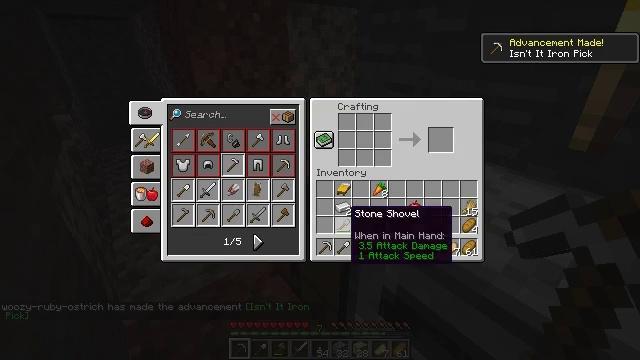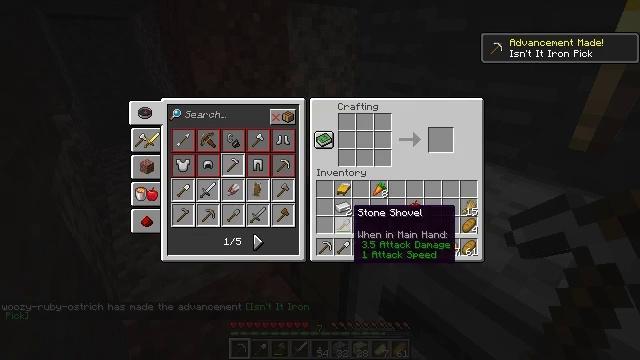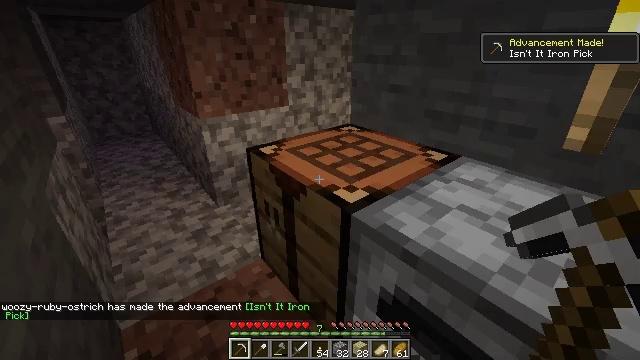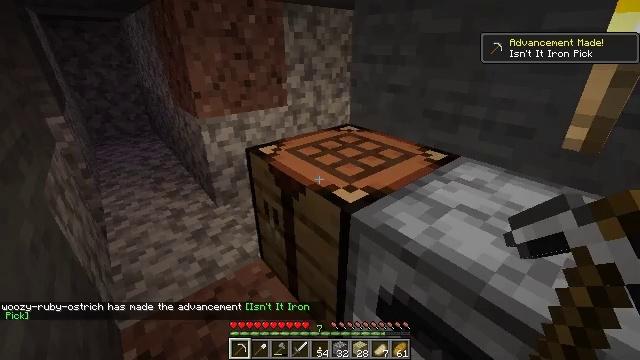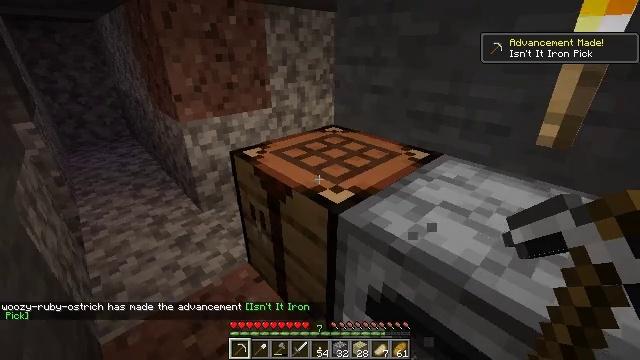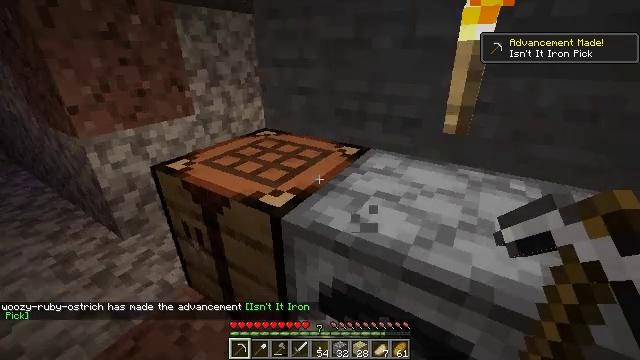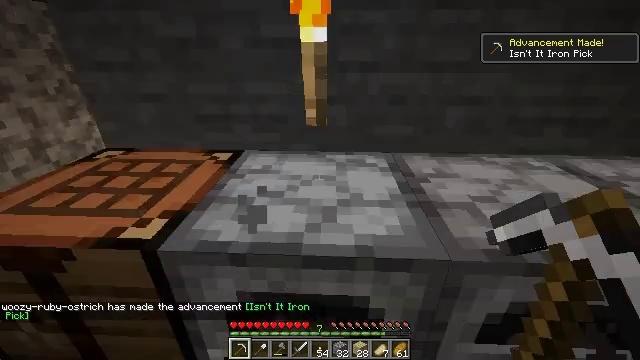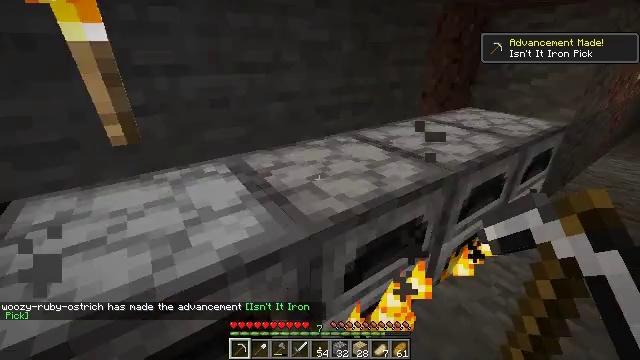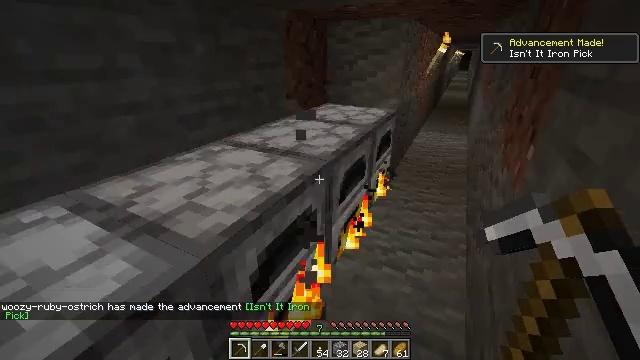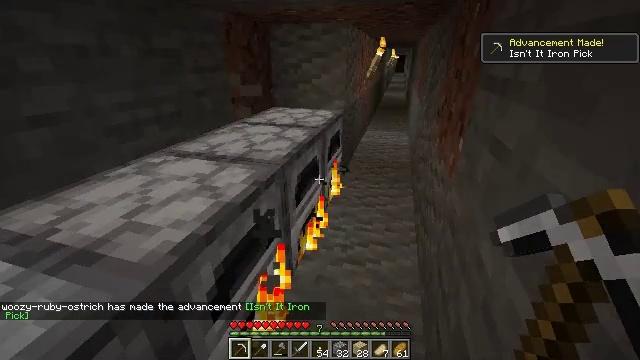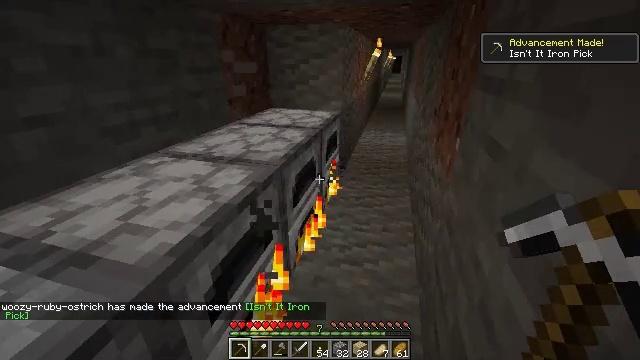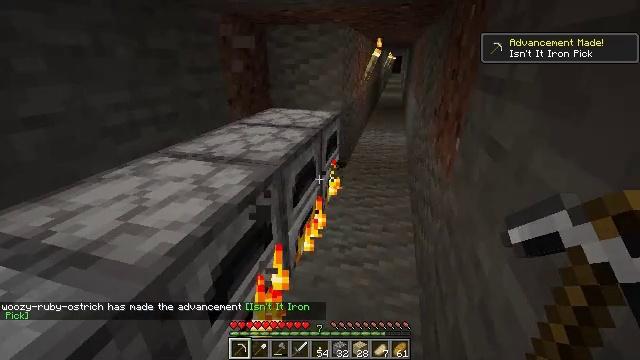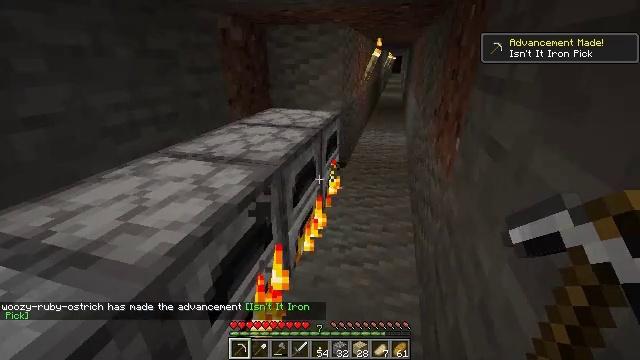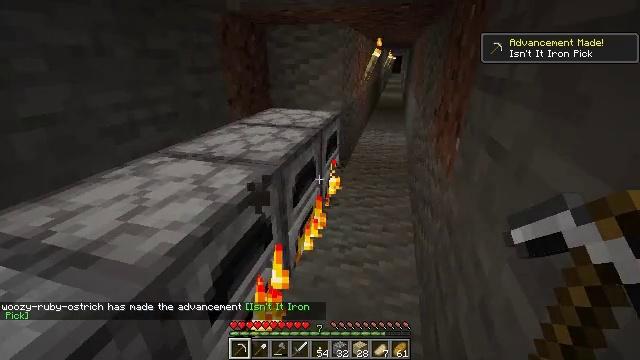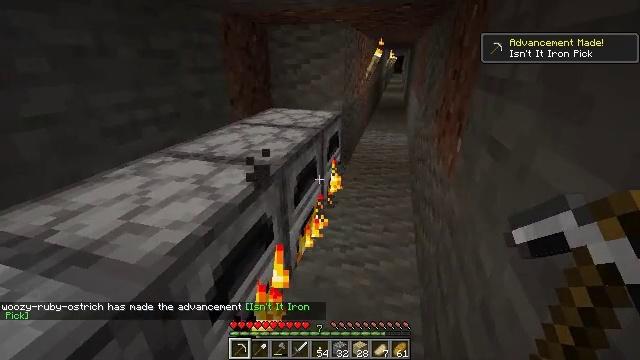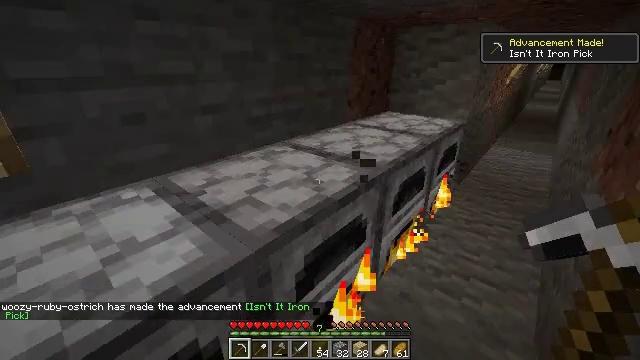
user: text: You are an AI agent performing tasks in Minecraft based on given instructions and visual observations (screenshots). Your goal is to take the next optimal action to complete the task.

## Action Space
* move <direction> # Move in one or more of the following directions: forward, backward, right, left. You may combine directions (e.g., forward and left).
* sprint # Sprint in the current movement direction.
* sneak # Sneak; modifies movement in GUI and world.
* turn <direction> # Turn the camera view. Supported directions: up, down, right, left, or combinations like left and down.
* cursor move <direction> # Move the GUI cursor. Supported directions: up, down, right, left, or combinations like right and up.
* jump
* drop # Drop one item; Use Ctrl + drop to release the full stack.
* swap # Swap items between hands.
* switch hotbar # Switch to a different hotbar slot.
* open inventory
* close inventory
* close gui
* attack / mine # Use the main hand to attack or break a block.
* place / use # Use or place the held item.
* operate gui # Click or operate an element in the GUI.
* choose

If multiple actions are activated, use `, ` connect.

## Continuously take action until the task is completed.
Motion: motion action
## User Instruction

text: Drop a stone shovel.
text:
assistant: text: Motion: no_op
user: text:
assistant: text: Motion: no_op
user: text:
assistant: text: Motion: close gui
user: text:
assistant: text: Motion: turn right
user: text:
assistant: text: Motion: turn right
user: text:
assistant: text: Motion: turn right
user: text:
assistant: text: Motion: turn right
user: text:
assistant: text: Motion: turn right
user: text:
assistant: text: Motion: turn right
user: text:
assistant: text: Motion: no_op
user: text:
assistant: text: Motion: no_op
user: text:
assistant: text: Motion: no_op
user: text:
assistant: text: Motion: no_op
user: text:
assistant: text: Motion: no_op
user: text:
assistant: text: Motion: turn left
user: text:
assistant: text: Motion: turn left and down
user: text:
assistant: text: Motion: turn left and down
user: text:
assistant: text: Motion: turn left
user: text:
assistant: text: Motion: turn right
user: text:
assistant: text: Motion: no_op
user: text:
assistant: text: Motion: no_op
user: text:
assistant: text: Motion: move forward
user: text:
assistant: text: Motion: move forward
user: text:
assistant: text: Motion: move forward, turn left
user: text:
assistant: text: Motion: move forward, turn left and down
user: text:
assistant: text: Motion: move forward, turn left and down
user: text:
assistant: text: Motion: move forward, turn left
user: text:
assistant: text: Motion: move forward and move right, turn left and down
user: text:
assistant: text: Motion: move forward and move right, turn left and down
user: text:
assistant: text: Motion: move forward and move right, turn left and down